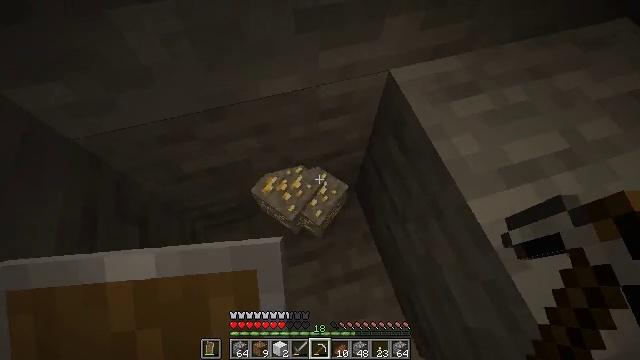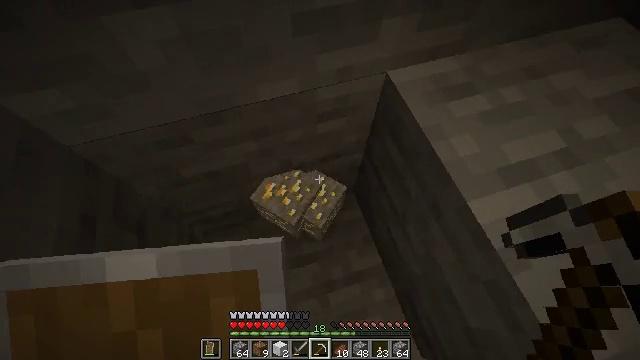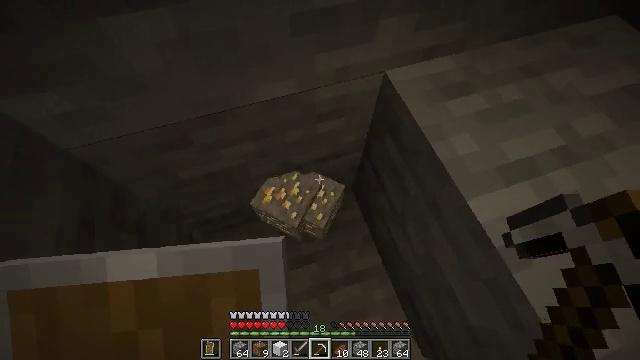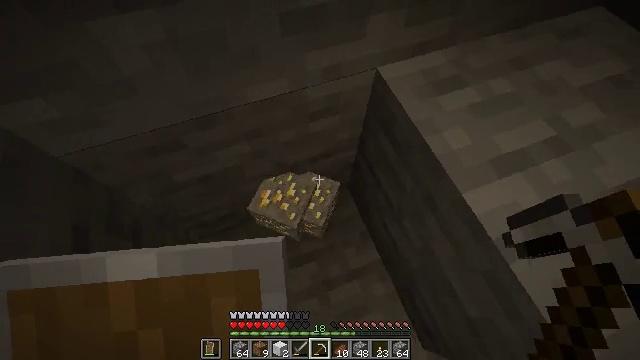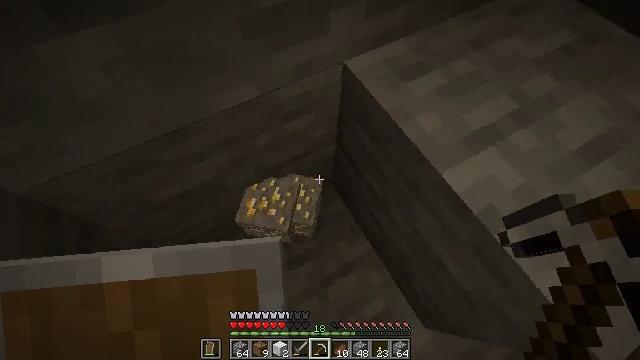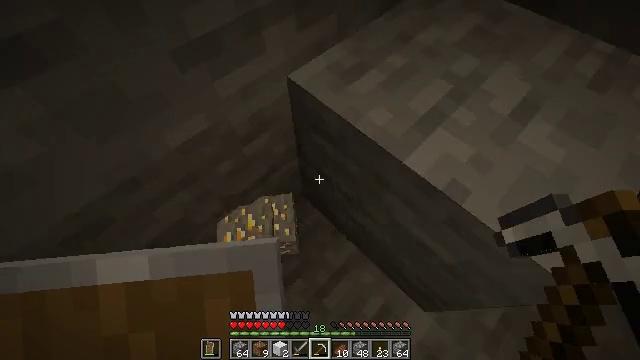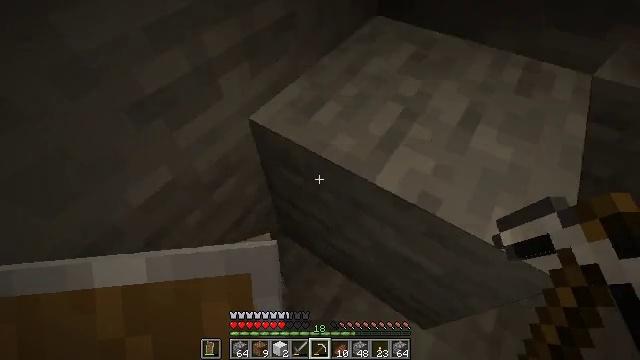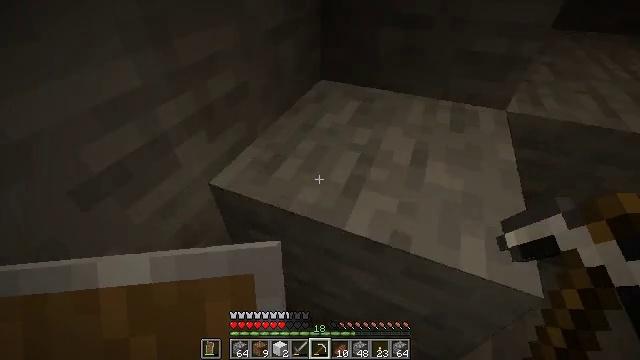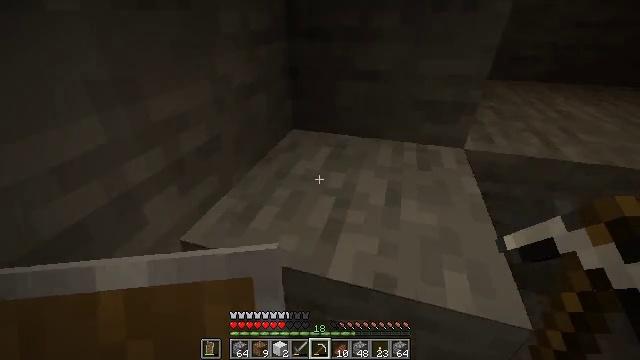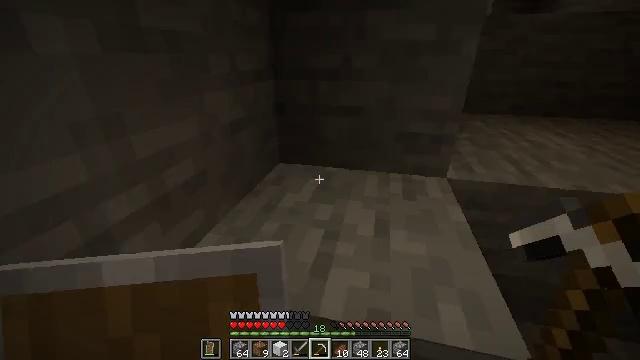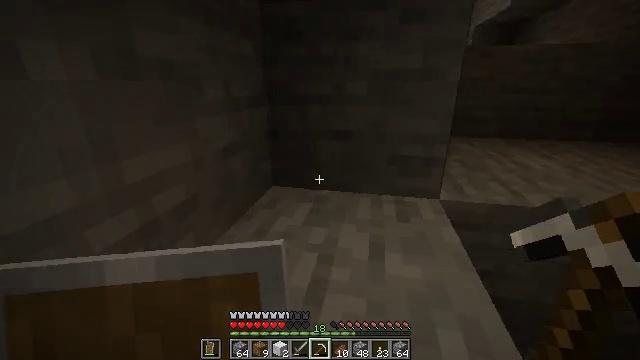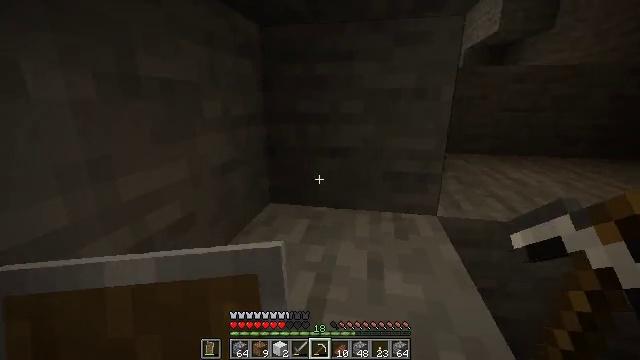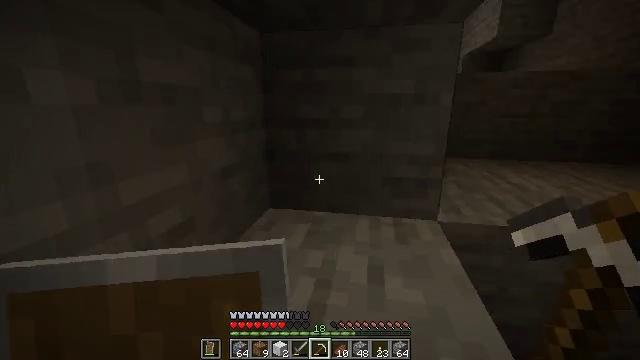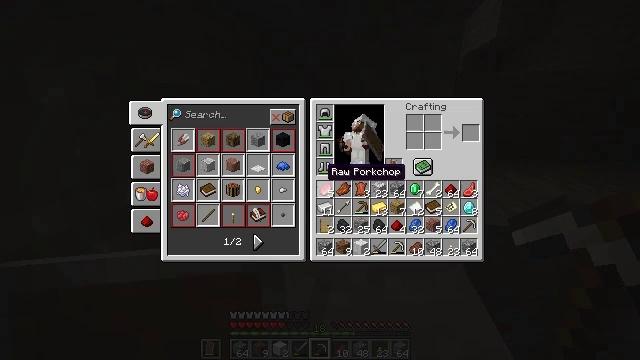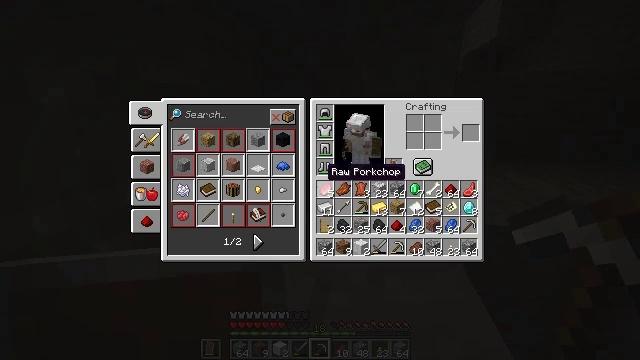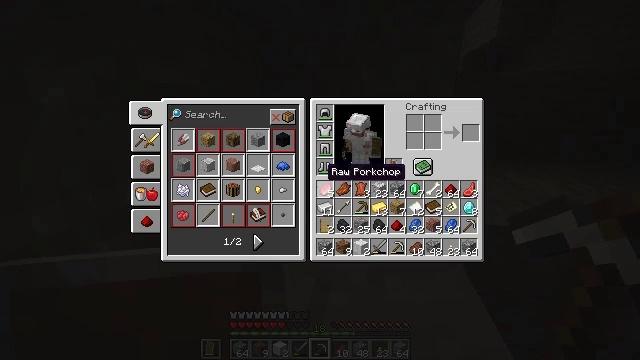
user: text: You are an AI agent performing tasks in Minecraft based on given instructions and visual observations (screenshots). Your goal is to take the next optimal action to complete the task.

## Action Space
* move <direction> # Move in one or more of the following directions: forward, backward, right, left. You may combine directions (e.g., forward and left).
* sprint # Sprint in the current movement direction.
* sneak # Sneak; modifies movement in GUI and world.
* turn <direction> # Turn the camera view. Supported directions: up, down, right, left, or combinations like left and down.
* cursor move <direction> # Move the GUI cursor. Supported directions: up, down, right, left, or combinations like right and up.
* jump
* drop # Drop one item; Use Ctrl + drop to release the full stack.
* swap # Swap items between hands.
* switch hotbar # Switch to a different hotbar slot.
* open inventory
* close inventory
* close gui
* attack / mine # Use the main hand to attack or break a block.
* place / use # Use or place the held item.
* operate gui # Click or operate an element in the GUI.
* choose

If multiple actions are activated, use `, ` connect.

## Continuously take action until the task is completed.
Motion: motion action
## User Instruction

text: Remove rotten flesh from the inventory.
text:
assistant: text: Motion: turn right
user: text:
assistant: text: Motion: no_op
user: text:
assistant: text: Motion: turn right
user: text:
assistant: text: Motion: turn right
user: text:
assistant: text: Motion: turn right and up
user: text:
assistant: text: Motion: turn right and up
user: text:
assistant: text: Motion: turn right and up
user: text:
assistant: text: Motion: turn right and up
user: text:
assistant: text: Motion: turn right and up
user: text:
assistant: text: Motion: turn right and up
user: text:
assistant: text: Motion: turn up
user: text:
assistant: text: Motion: turn up
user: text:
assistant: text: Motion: open inventory
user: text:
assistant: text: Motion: open inventory
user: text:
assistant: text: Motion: open inventory
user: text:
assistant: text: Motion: no_op
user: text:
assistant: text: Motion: no_op
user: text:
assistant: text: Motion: no_op
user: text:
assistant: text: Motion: no_op
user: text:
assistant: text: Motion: no_op
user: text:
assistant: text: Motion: no_op
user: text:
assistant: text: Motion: turn right
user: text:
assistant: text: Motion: no_op
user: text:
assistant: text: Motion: no_op
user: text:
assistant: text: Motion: no_op
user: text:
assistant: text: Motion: no_op
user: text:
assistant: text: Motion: no_op
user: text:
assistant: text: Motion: no_op
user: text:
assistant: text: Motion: no_op
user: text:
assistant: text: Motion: no_op